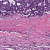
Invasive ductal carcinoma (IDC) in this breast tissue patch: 1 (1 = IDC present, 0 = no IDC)